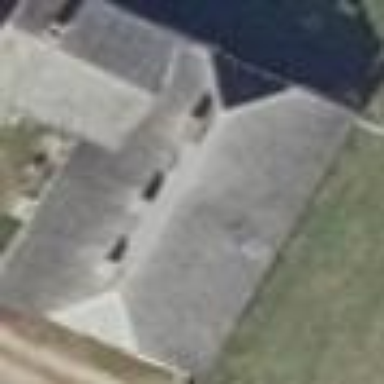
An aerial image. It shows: Half-hipped roof building.